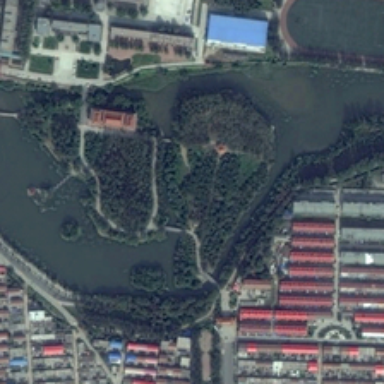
Many buildings are near a park with many green trees and a pond .